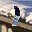
Label: 1